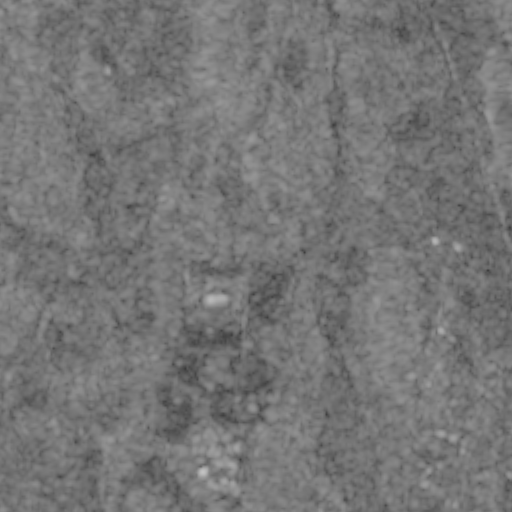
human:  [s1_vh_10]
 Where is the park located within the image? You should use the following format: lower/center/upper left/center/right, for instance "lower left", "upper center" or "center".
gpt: The park is located in the lower right of the image.
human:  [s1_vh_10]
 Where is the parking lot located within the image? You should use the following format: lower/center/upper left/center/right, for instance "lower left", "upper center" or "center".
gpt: The parking lot is located in the lower right of the image.
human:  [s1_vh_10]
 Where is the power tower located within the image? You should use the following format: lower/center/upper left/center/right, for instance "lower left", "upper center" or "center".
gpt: The power tower is located in the lower left of the image.
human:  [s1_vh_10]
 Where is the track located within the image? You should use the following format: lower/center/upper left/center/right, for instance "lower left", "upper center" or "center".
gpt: The track is located in the lower right of the image.
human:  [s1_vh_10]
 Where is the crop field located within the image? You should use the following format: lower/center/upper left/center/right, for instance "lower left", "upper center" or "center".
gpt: There is no crop field in the image.

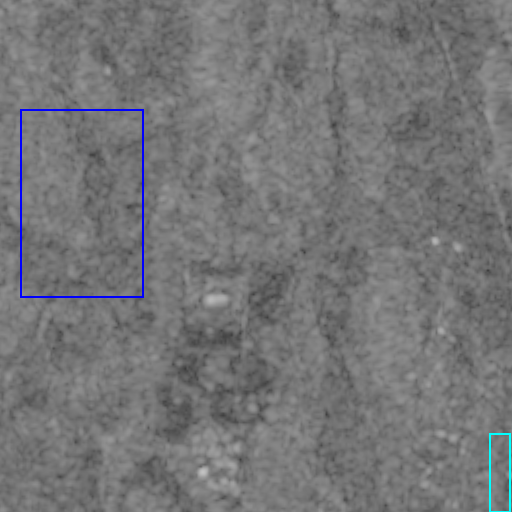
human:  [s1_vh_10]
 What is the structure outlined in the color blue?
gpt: The structure outlined in blue is a crop field.
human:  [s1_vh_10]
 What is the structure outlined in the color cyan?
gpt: The structure outlined in cyan is a park.
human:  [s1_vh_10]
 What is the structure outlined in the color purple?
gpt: There is no purple outline.